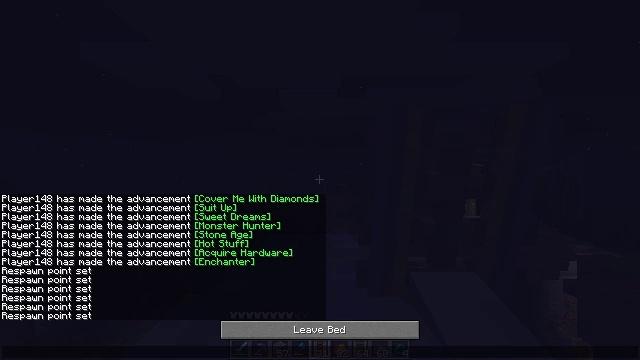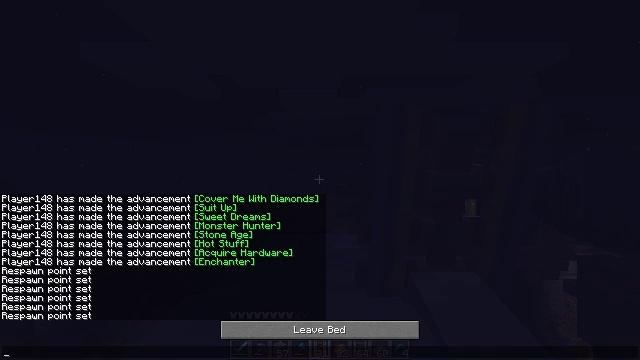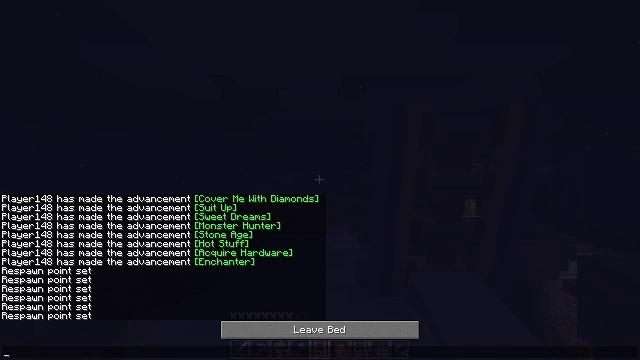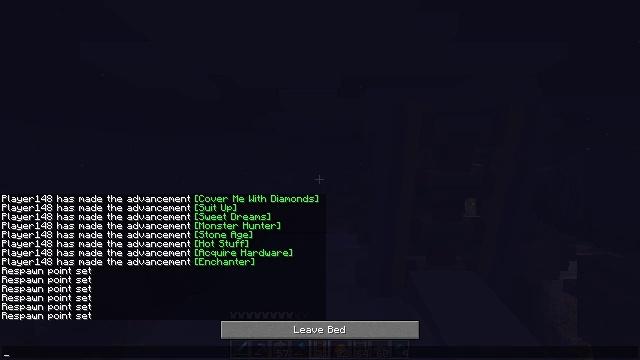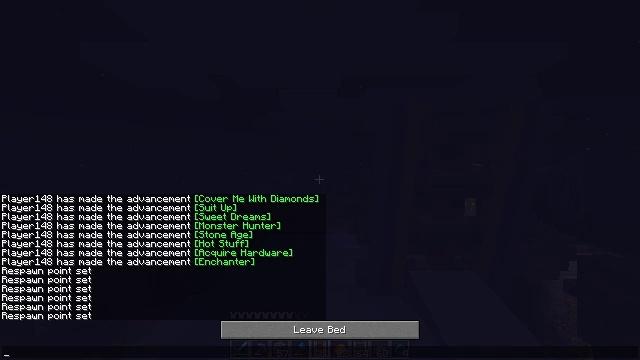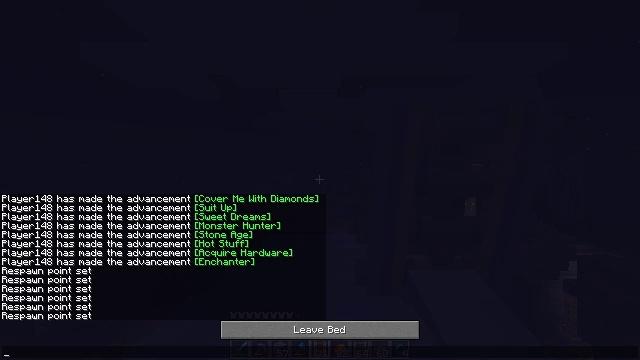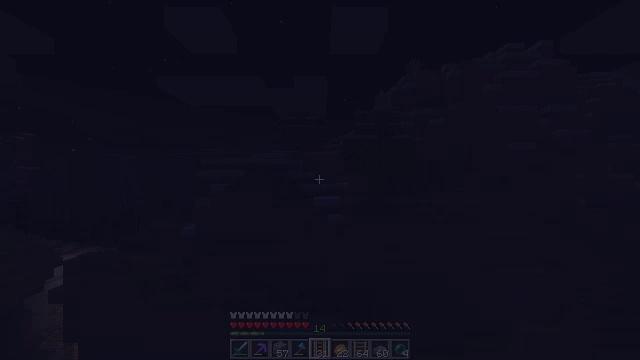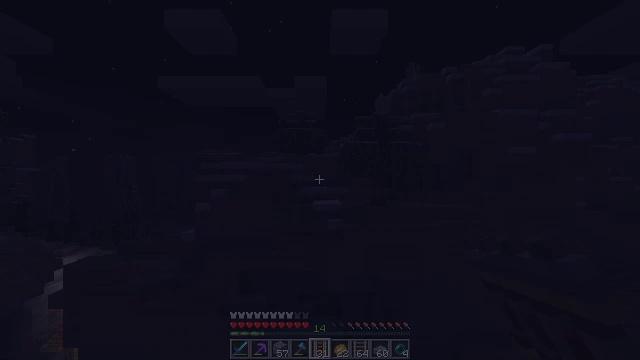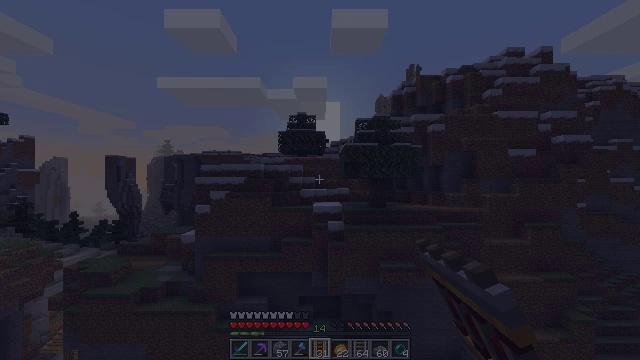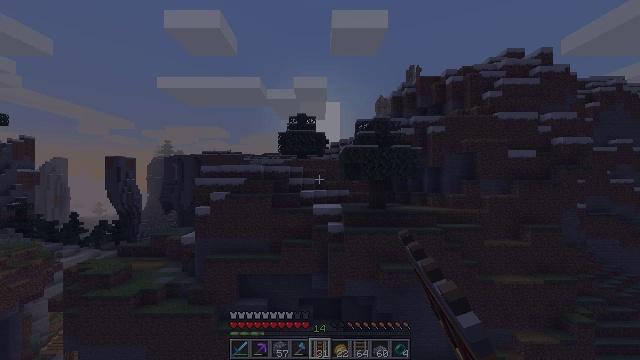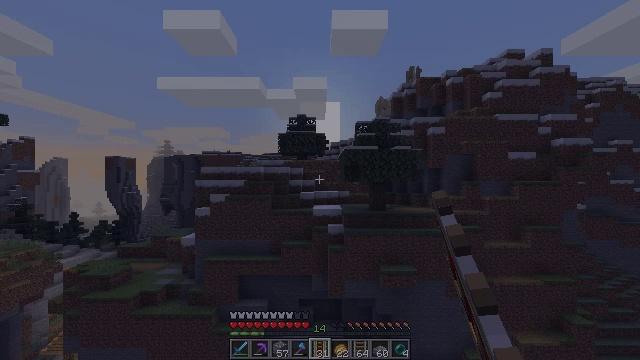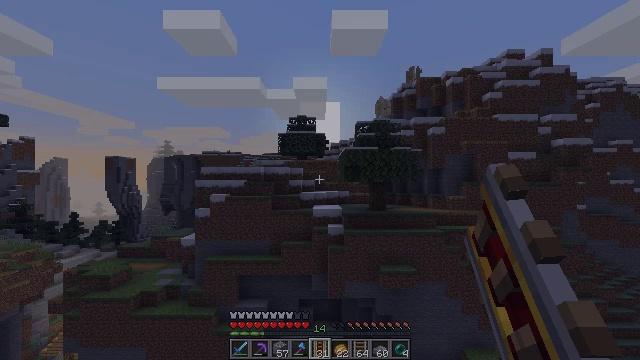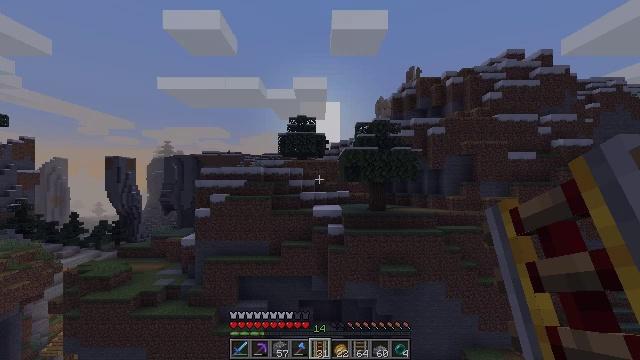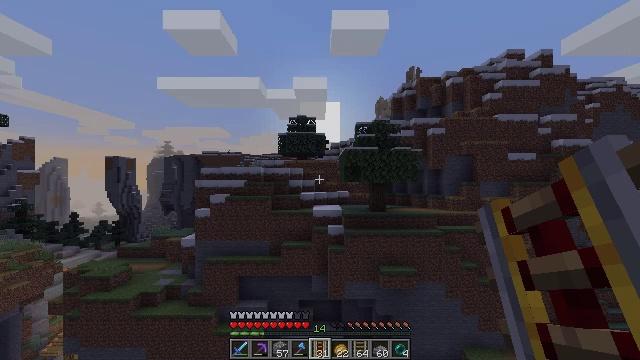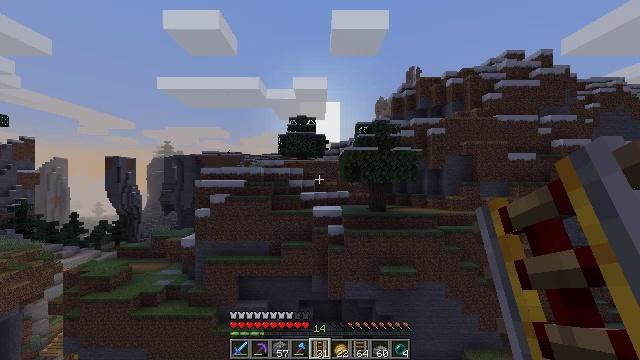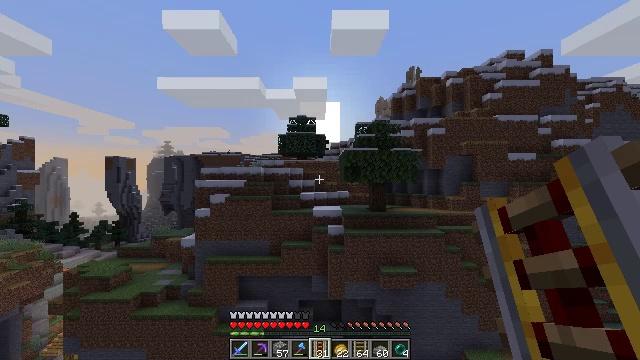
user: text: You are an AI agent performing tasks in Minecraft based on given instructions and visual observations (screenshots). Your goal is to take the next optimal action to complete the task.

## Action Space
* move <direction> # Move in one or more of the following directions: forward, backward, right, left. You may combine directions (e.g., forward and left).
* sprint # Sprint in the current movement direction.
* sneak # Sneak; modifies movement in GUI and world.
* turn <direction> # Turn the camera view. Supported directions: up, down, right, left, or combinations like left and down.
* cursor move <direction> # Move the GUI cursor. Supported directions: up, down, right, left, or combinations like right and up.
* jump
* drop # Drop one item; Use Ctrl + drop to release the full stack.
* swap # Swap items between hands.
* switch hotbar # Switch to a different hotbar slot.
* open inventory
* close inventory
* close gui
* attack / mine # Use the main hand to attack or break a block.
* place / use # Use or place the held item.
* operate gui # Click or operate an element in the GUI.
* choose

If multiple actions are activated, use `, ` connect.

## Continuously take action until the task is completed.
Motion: motion action
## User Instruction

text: Gather dirt.
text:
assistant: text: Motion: no_op
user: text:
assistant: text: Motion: no_op
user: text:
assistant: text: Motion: no_op
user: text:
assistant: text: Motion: no_op
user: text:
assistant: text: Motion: no_op
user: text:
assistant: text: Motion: no_op
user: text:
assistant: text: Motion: no_op
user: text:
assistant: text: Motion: no_op
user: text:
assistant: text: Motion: no_op
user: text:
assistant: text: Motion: no_op
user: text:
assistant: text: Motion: no_op
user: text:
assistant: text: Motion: no_op
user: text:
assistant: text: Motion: no_op
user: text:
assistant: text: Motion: no_op
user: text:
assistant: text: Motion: no_op
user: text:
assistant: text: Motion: no_op
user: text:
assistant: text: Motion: no_op
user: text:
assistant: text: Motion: turn left and down
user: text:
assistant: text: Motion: turn left and down
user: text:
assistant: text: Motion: turn left and down
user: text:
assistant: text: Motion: turn left and down
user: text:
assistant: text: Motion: turn left and down
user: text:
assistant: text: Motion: turn left and down
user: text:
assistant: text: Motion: turn left and down
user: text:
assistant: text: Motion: turn left and down
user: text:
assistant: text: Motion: turn left and down
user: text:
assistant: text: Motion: no_op
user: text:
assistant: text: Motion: no_op
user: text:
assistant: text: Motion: no_op
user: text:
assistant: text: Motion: no_op